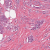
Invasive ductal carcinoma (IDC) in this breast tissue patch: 1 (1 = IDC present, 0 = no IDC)